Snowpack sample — Snodgrass Mountain, Crested Butte, Colorado (2/4/25, 12:06 PM MST)
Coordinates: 38.923, -106.968
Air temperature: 35 °F
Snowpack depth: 80 cm
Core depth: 20 cm
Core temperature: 33.8 °F
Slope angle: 14°, slope face: 78°
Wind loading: low
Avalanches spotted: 0
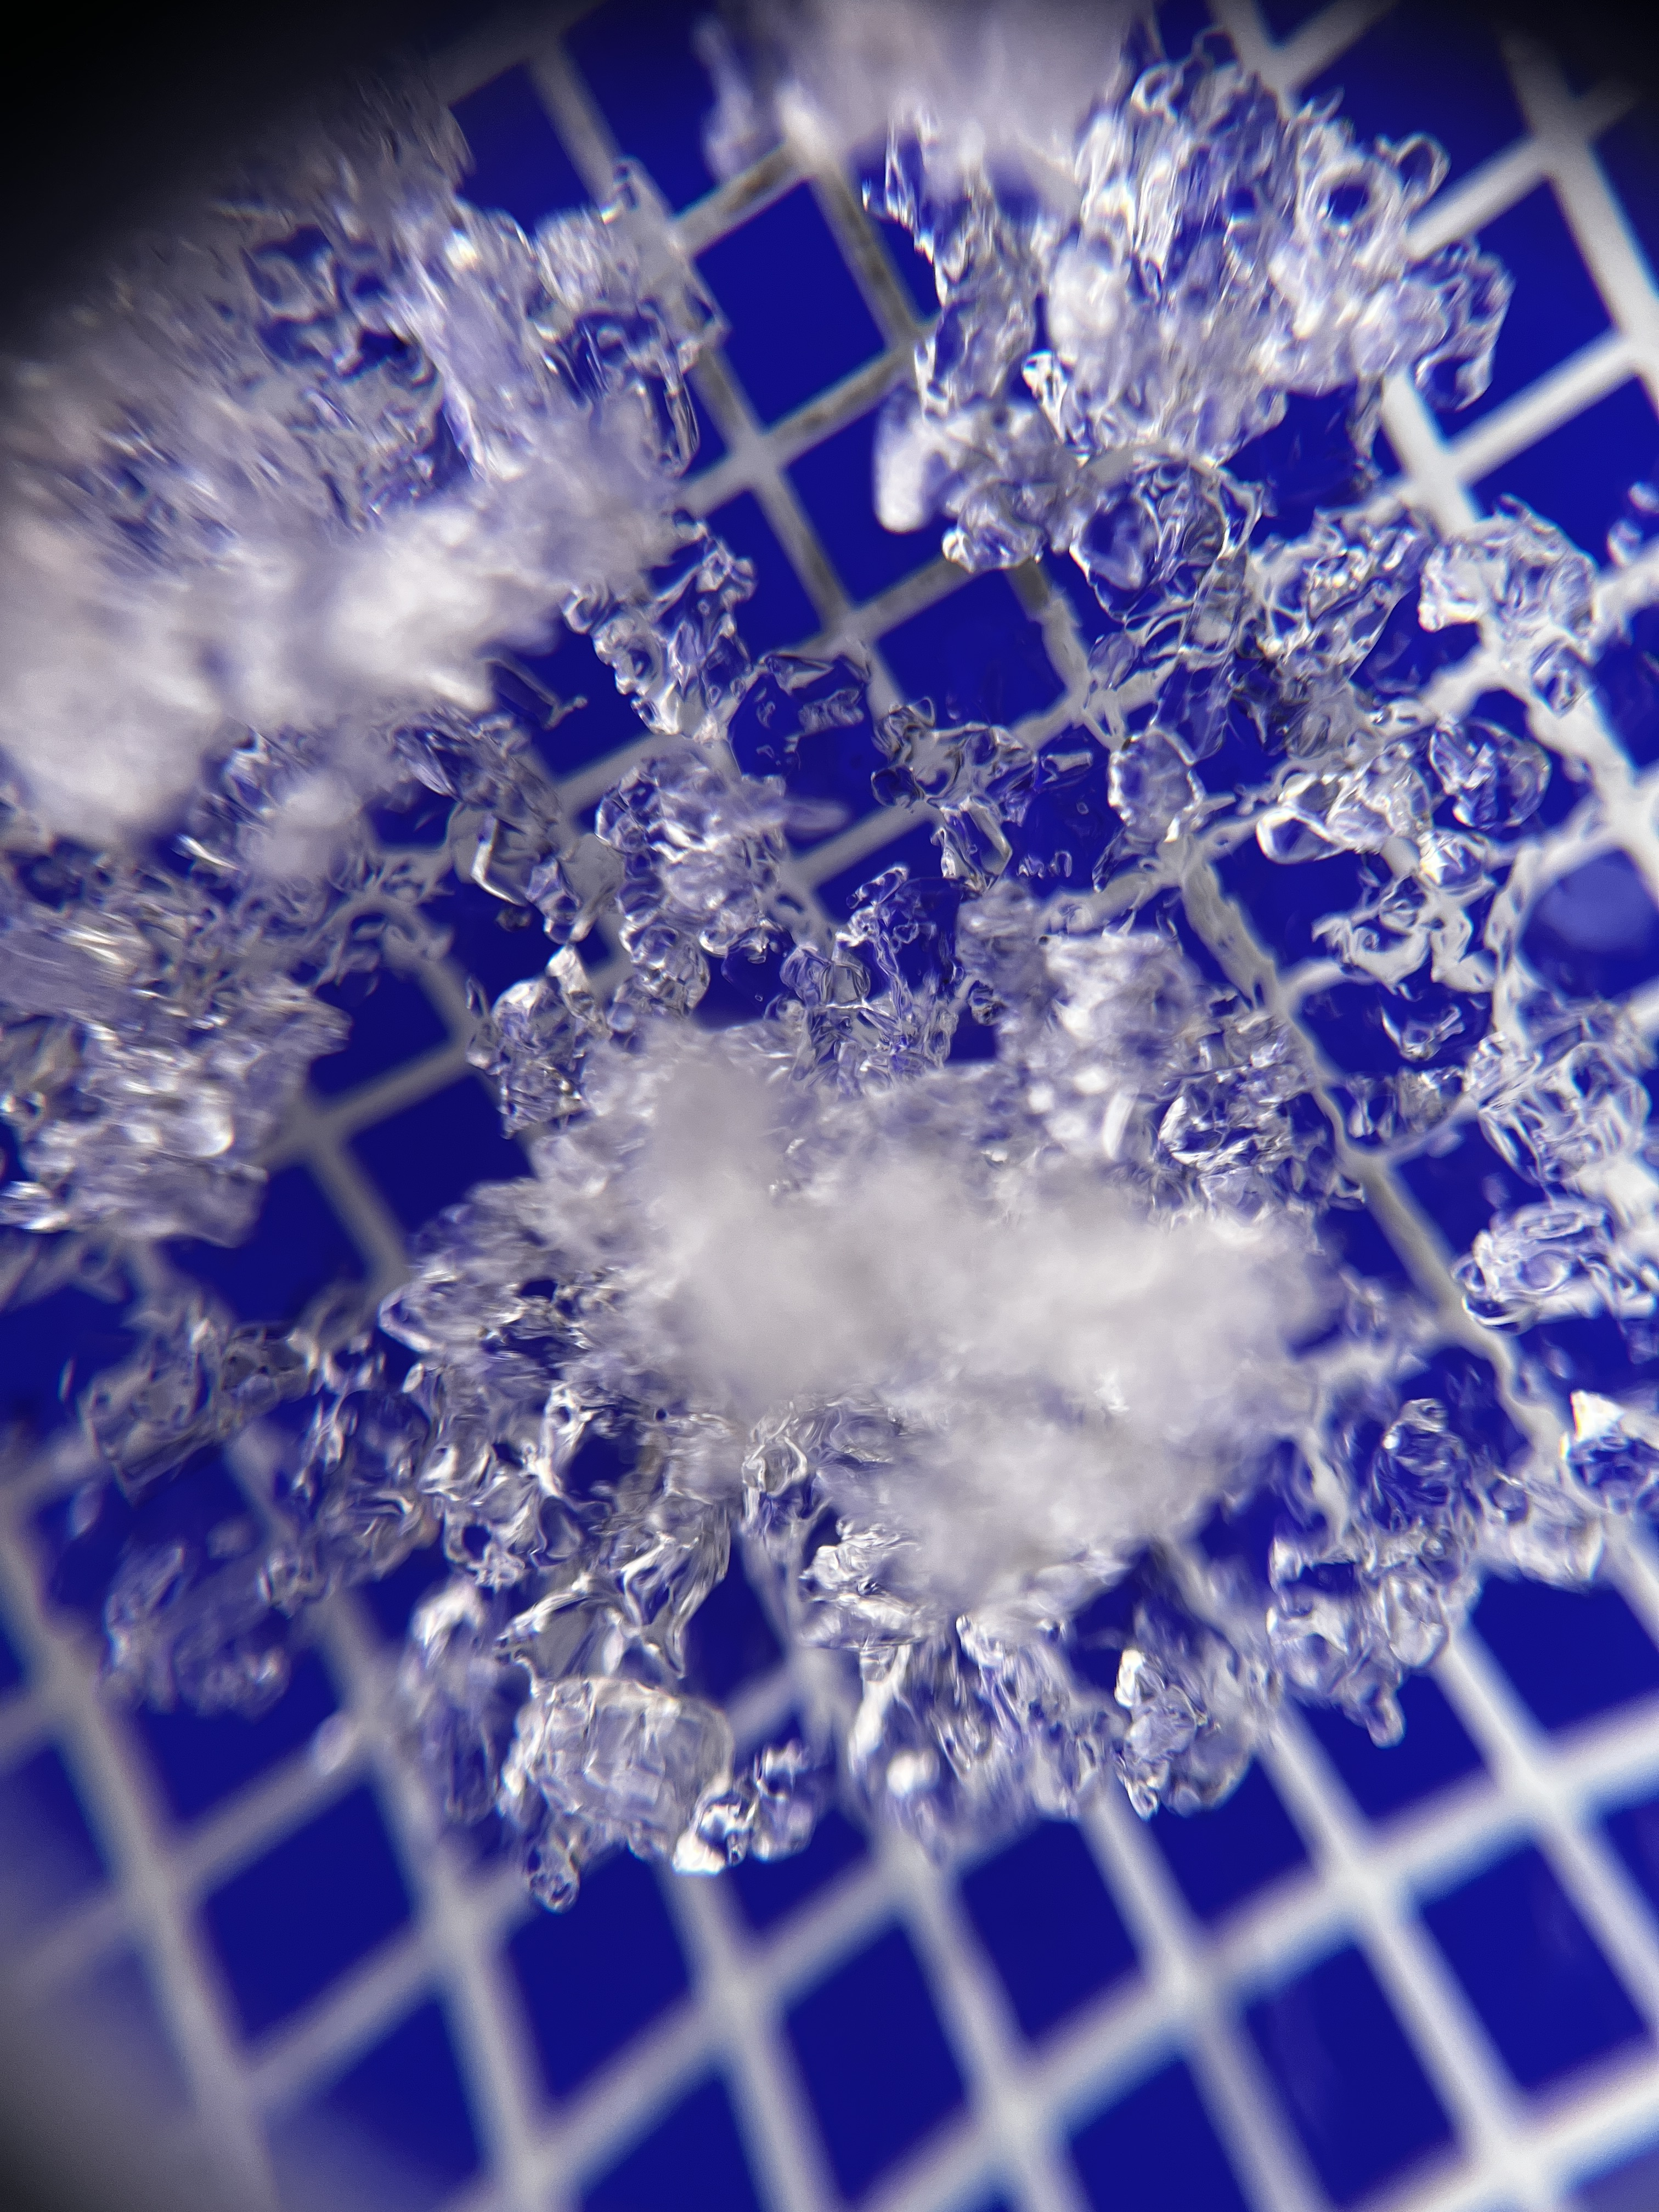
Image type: magnified_profile
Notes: No avalanches nearby, unusually warm weather for the last month reported by residents, Collected 25 yards from treeline